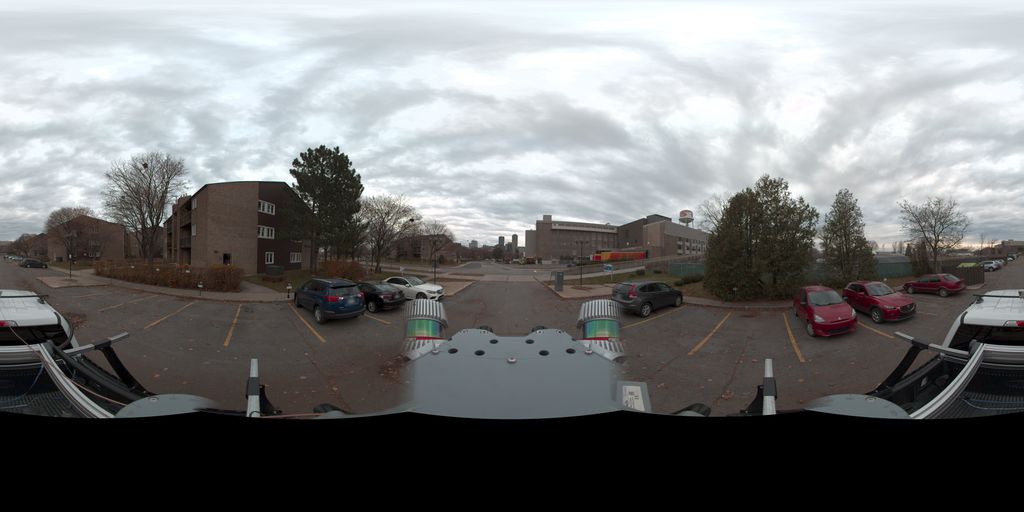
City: quebec_city